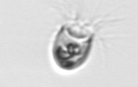
Label: Balanion